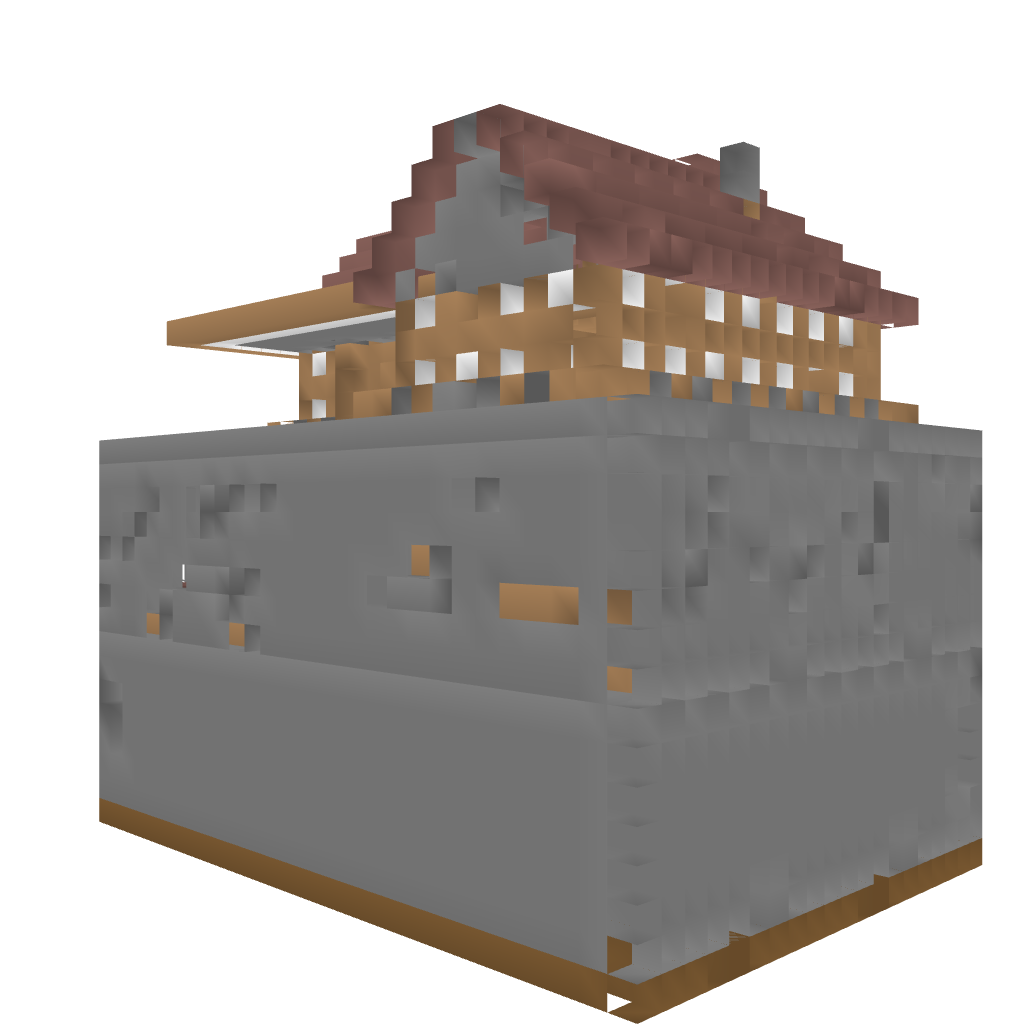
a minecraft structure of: Nice village train station high quality a lot of earth